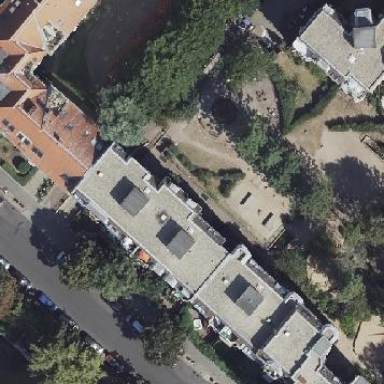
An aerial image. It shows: Apartment building with double saltbox roof shape.